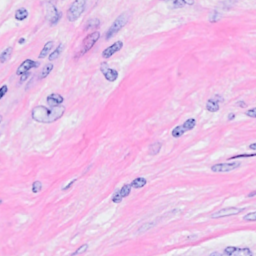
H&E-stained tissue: Breast